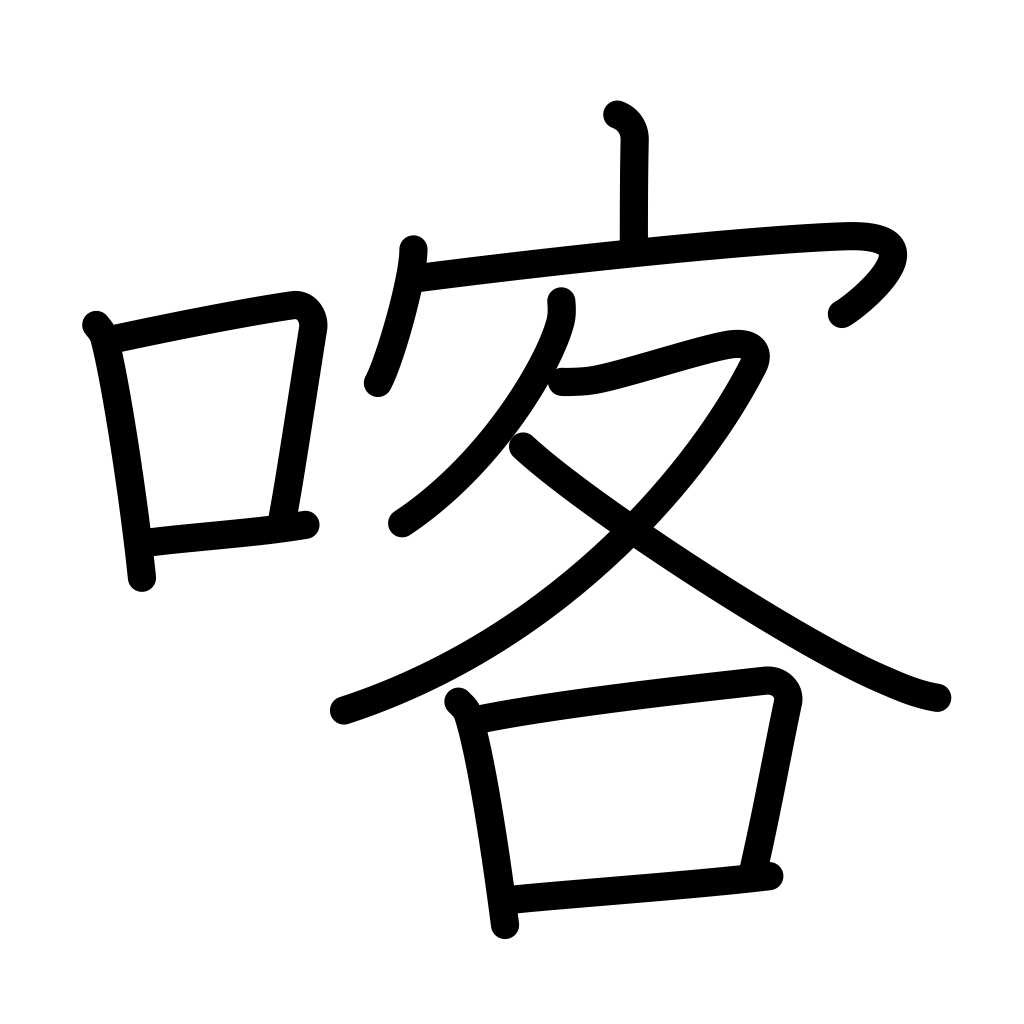
Meaning: vomit